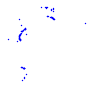
Particle: kaon